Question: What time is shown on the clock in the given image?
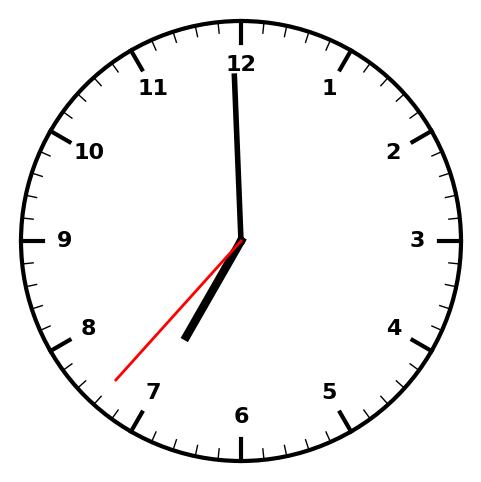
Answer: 06:59:37